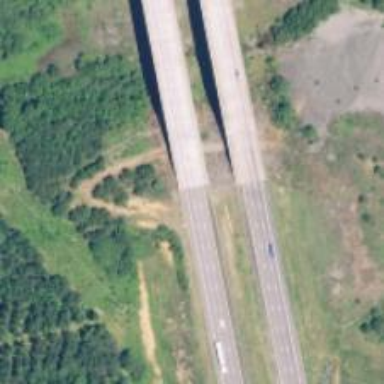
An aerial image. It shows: Viaduct bridge over motorway.